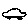
Label: car